Interaction volume radius: 5 \u00c5
Interaction volume height: 10 \u00c5
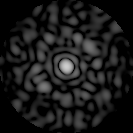
Disorder parameter: 0.8219